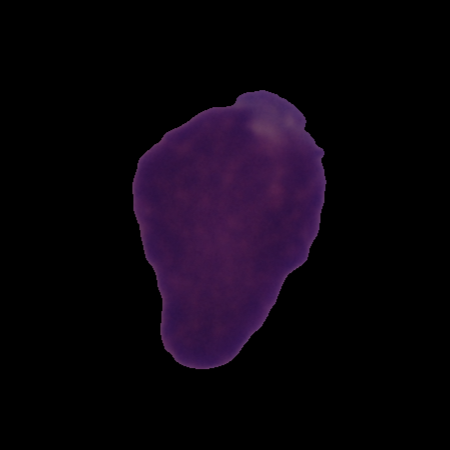
Label: cancer